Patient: sex F, age 65
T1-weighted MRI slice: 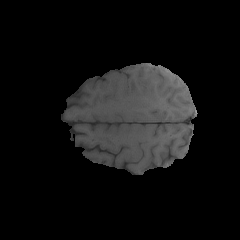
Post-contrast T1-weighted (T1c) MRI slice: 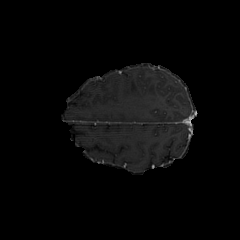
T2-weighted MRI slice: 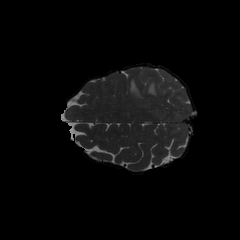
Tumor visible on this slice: yes
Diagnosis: Glioblastoma, IDH-wildtype
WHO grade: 4